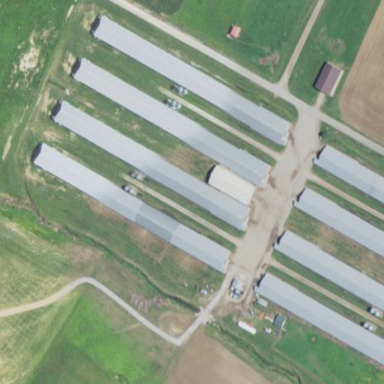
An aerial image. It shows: Farm auxiliary building.